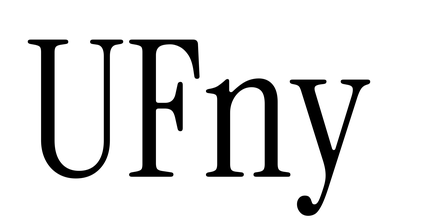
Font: InstrumentSerif-Regular